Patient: sex M, age 60
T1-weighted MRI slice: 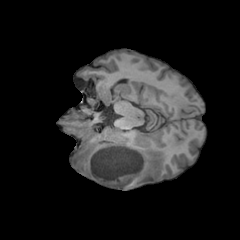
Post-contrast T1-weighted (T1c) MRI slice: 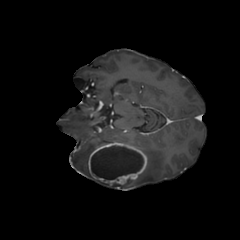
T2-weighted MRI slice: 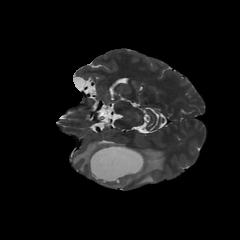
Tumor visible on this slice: yes
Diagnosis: Glioblastoma, IDH-wildtype
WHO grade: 4